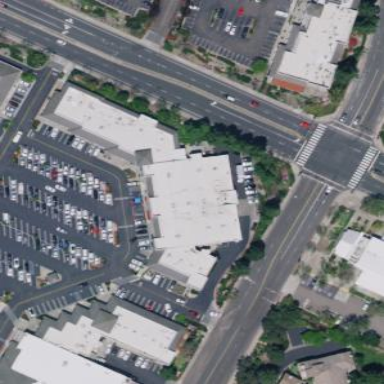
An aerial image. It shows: Retail building of commercial type.